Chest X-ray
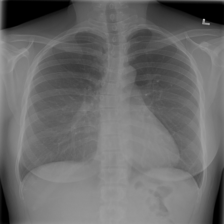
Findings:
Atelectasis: negative
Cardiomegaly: negative
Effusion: negative
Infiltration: negative
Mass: negative
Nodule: negative
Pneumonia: negative
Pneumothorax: negative
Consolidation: negative
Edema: negative
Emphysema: negative
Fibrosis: negative
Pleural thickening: negative
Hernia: negative